Question: I am working on a project to perform automatically the landing of a quadrotor by visual recognition on a target. I have the code to detect the target through HOG features. Now the idea is to find the triangle, which is isosceles, and measure the lines so that I can determine the orientation that way. I have tried Hough, but I cannot manage to succeed.
The target is a proposed one
, and it consists of an isosceles triangle inside a circle. But if you can think of a better one, please let me know.
Please, ask any questions if anything is unclear. Thank you very much
Update 1:
@McMa 's idea works well when I deal only with the target as an image. This is the code:
'''
clc; close all;
im=imread('target.bmp');
im=rgb2gray(im);
im2=imcrop(im,[467.51 385.51 148.98 61.98]);
im2=imcomplement(im2);
im2=imrotate(im2,0);
s=regionprops(im2,'Area','Centroid','Extrema','Orientation');
[imH,imW]=size(im2);
if imH-s(end).Centroid(2) < imH/2
state=1; % Upright
else
state=2; % Upside down
end
imshow(im2);hold on
plot(s(end).Centroid(1), s(end).Centroid(2), 'b*')
if s(end).Orientation>0
degrees=s(end).Orientation;
else
degrees=s(end).Orientation+180;
end
if (0<degrees)&&(degrees<89.99) && state==2
degrees=degrees+180;
elseif (90<degrees) && (degrees<179) && state==1
degrees=degrees+180;
end
fprintf('The orientation is %g degrees
',degrees)
'''
Update 2:
Now I have another problem: I need to know somehow whether the camera is seeing the whole target or only the small circle+triangle. I need this before computing the orientation.
I have tried many options. For example, I wanted to count the number of circles, so if there are 2, it is seeing the big target, and if there is 1, just the small one. But they are not well detected. Even if I play with the sensitivity, it's not going to be a robust method.
Image: <URL>
Classifer: <URL>
'''
im=imread('P0016.bmp');
detector = vision.CascadeObjectDetector('Cascade1Matlab.xml');
bbox = step(detector, im); % Detect the target.
detectedImg = insertObjectAnnotation(im, 'rectangle', bbox, 'target'); % Insert bounding boxes and return marked image.
imshow(detectedImg)
BW=rgb2gray(im);
BW=imcrop(BW,bbox(1,:) +[0 0 10 10]);
[imH,imW]=size(im);
centers = imfindcircles(im,[1 round(imH)]);
figure;hold on;
imshow(im);
plot(centers(:,1),centers(:,2),'r*','LineWidth',4)
'''
I also tried with other approaches such as the Euler number, but with no success, I can't find anything that works properly.
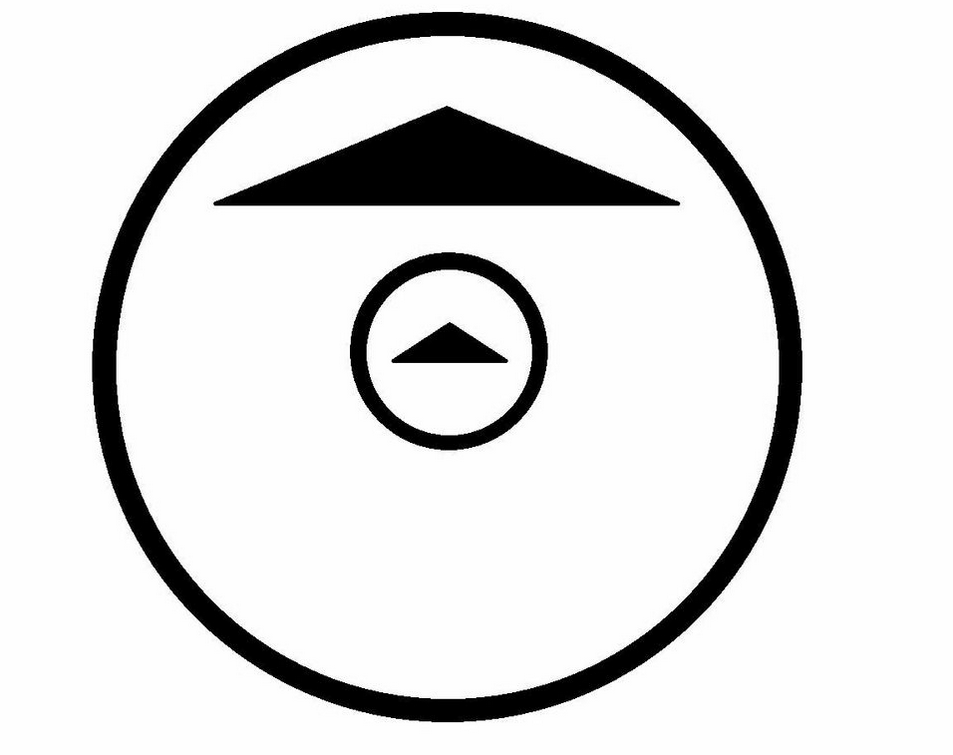
Answer: I think the easiest and fastest way would be finding your target and binarize the image. Afterwards use 'regionprops()' and read the "Orientation" property to read the orientation.
If you can't use that toolbox the function is very easily implement by calculating the covariance matrix of your region. Let me know if you need some tips on this.
Edit:
I just so happend to have some nicely vectorized functions around here ;) so if speed is a top priority, you can easily write your own 'regionprops()' trimmed to the bare minimum like this:
'''
function M=ImMoment(Image,ii,jj)
ImSize=size(Image);
K=repmat((1:ImSize(1))',1,ImSize(2)).^ii;
J=repmat(1:ImSize(2),ImSize(1),1).^jj;
M=K.*J.*Image;
M=sum(M(:));
end
'''
for the image moments and
'''
function [Matrix,Centroid,Angle]=CovMat(Image)
Centroid=[ImMoment(Image,0,1)/ImMoment(Image,0,0),...
ImMoment(Image,1,0)/ImMoment(Image,0,0)];
Miu20=ImMoment(Image,0,2)/ImMoment(Image,0,0)-Centroid(1)^2;
Miu02=ImMoment(Image,2,0)/ImMoment(Image,0,0)-Centroid(2)^2;
Miu11=ImMoment(Image,1,1)/ImMoment(Image,0,0)-Centroid(1)*Centroid(2);
Matrix=[Miu20,Miu11 %Covariance Matrix in case you need it for anything...
Miu11,Miu02];
Angle=1/2*atand(2*Miu11/(Miu20-Miu02)); %Your orientation
end
'''
for your orientation and covariance matrix. more about it <URL>.
Image moments are very might, have fun!